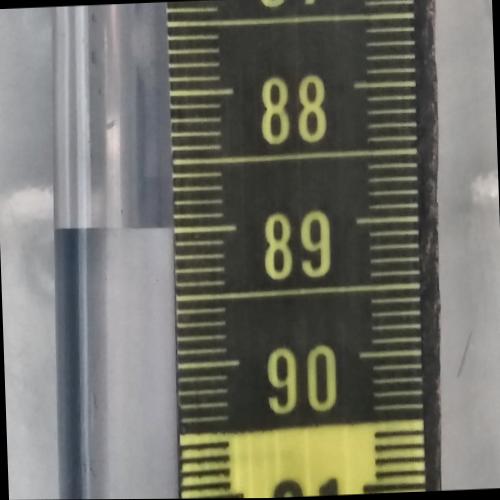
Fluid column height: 89.0 cm